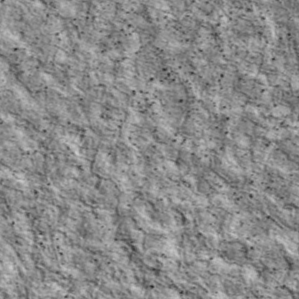
Label: non_frost